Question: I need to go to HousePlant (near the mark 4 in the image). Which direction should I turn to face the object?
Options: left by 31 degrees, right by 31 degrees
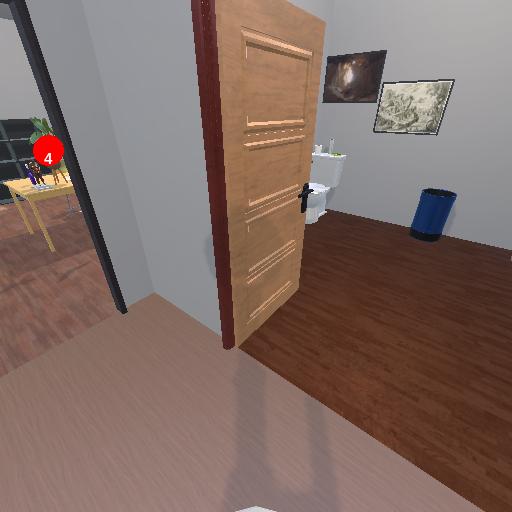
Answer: left by 31 degrees